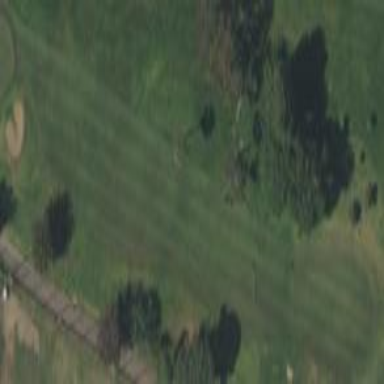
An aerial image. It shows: Golf fairway in the image.